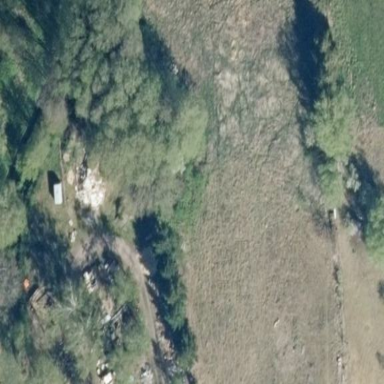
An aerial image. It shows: Forest area.